Aerial crown-view tile of a tropical tree (Barro Colorado Island, Panama), acquired 20241112:
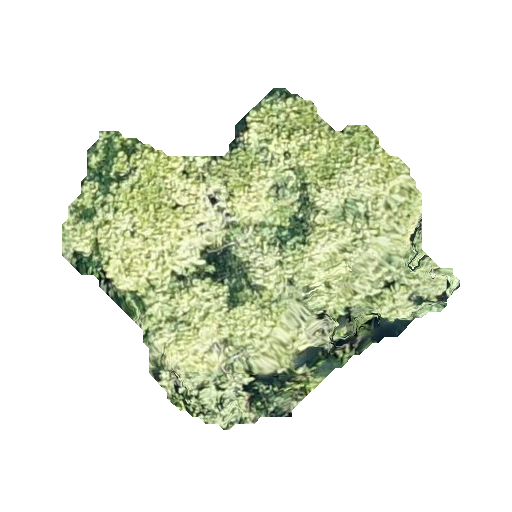
Species: Jacaranda copaia
GBIF accepted scientific name: Jacaranda copaia
Crown area: 127.079 m²